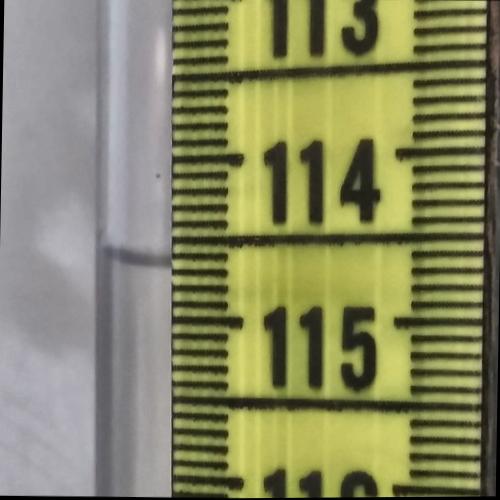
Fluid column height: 114.6 cm